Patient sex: F
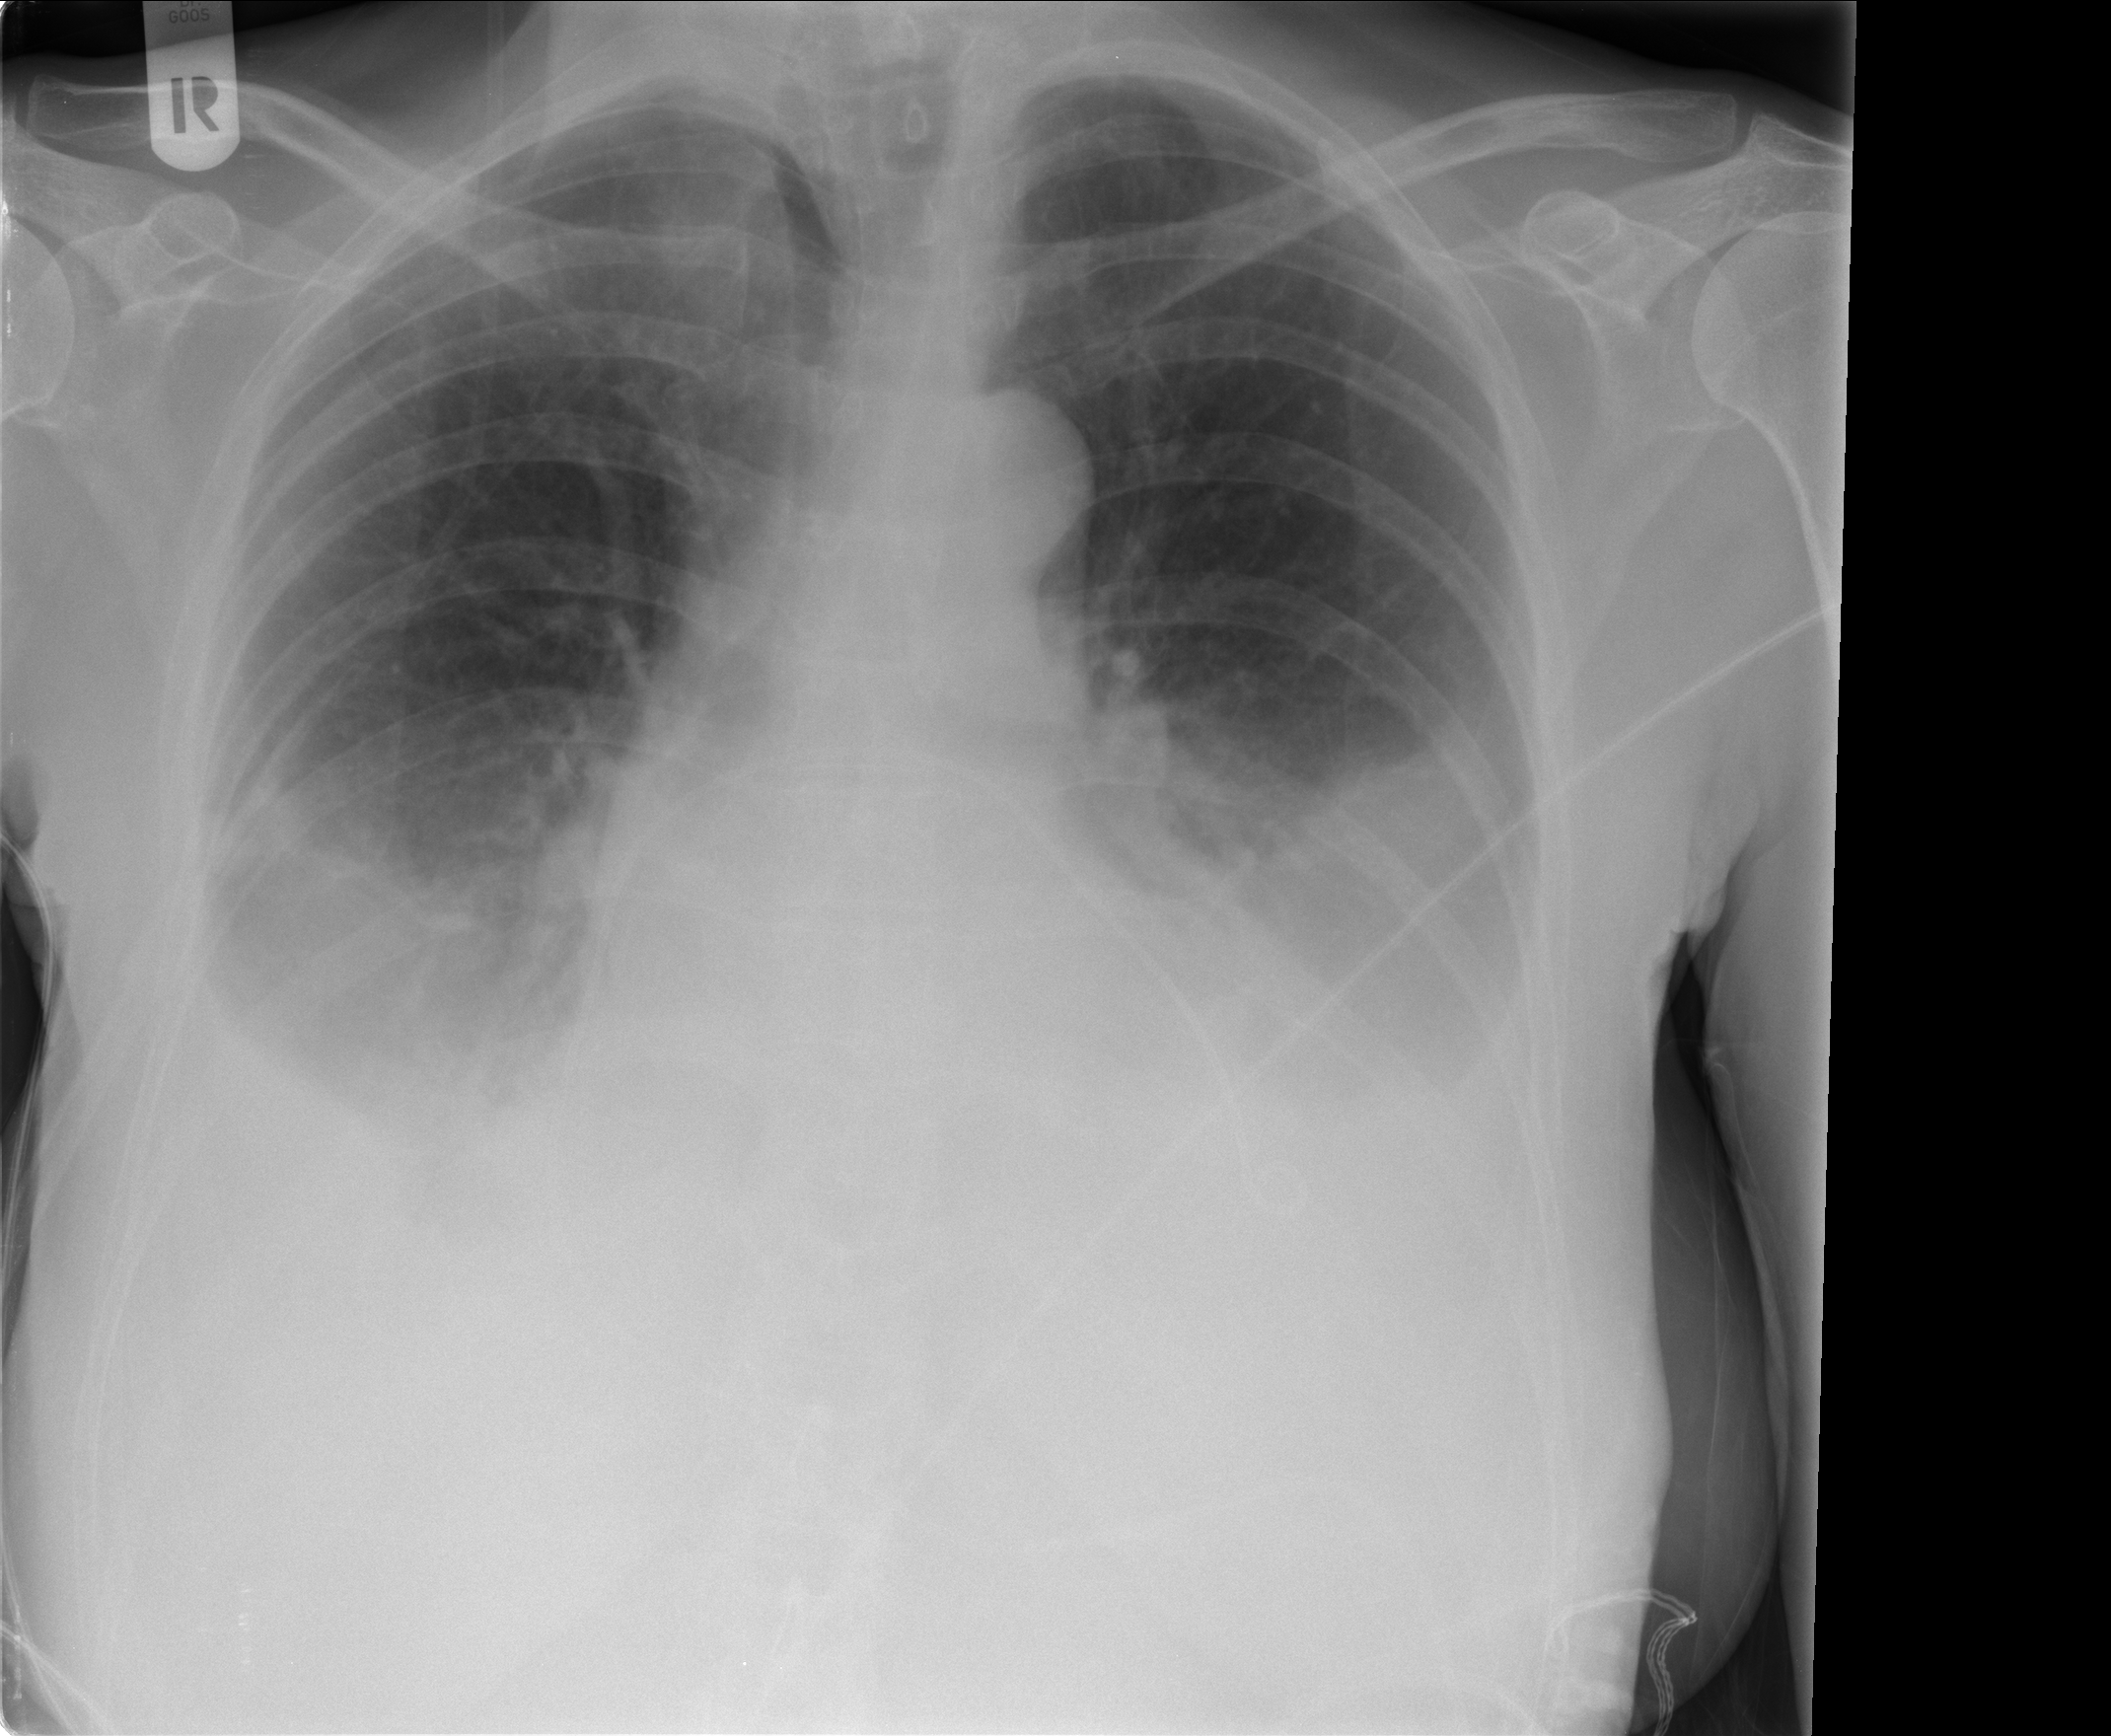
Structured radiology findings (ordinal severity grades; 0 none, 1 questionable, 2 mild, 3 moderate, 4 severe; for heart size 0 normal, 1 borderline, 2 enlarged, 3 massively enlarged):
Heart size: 0
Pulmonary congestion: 0
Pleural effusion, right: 3
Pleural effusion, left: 3
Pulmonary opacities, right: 0
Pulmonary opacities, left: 0
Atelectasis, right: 3
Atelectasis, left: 3